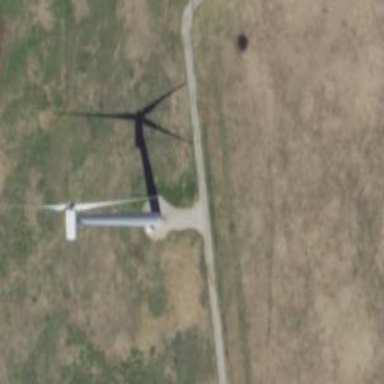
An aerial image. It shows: Industrial building with wind turbine generator. The generator is horizontal axis wind turbine.